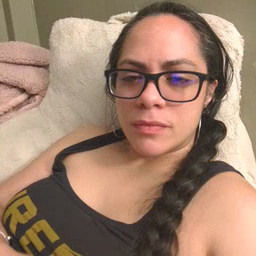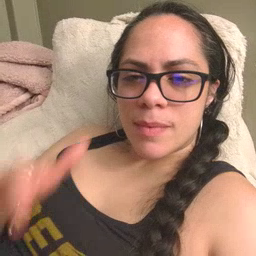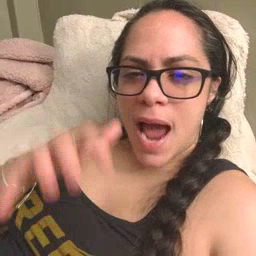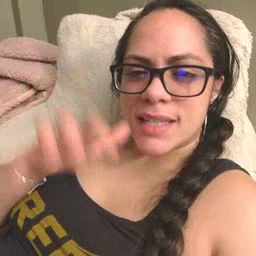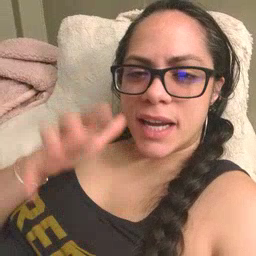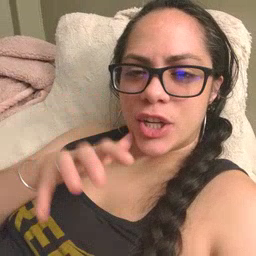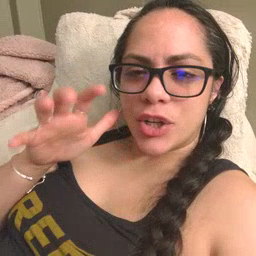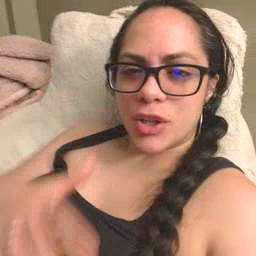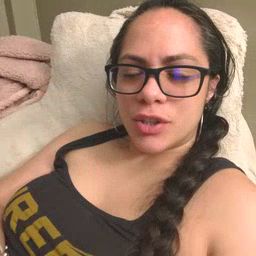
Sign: alligator